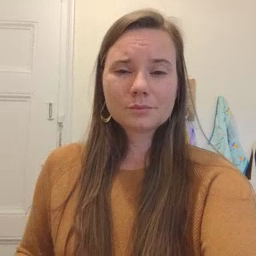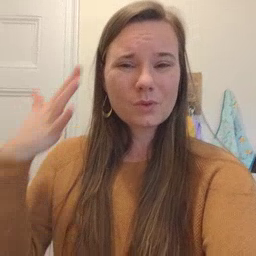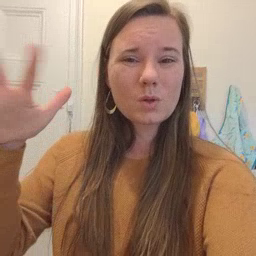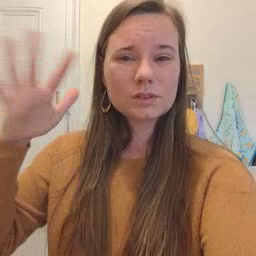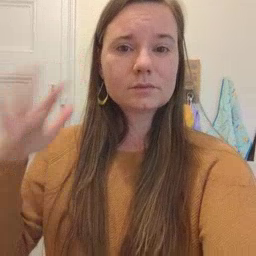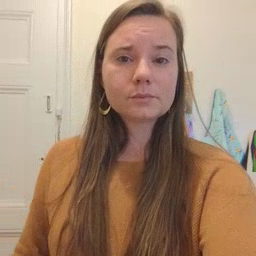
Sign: noisy